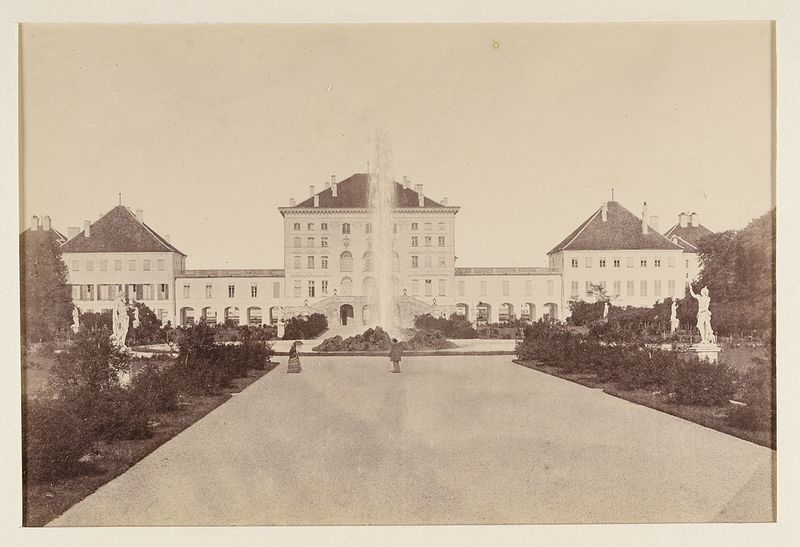
Titel: Nymphenburg, München
Künstler: Georg Böttger
Standort: Hamburg
Institution: Museum für Kunst und Gewerbe Hamburg
Schlagwörter: wasser, stadt, schloss, skulptur, fassade, ort, dorf, plastik, foto, fotografie, photographie, stadtansicht, burg, photo, karton, nymphenburg, architekturfotografie, albumin, bildhauerkunst, parks, lichtbild, historische, architekturphotographie, bildwerke, angewandte und bildende kunst, hessische systematik, schwarzweißpositivverfahren, silbersalzverfahren, schwarzweißfotografie, gebäude, örtlichkeit, straße, stätte, albuminpapier, gärten, fontäne